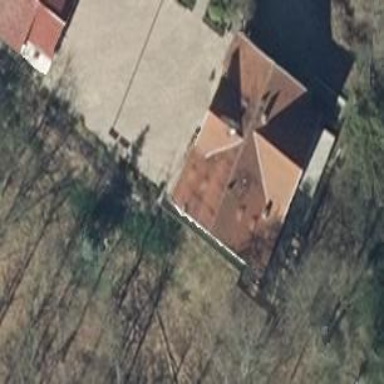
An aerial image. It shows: House with gabled roof oriented along its structure. It has multiple building parts.